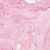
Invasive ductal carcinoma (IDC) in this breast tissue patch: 0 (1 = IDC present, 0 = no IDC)